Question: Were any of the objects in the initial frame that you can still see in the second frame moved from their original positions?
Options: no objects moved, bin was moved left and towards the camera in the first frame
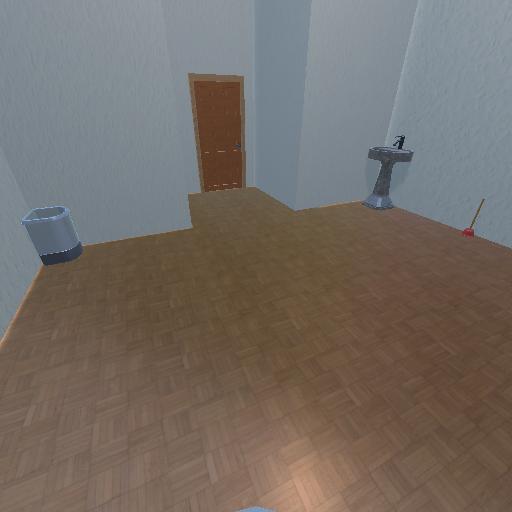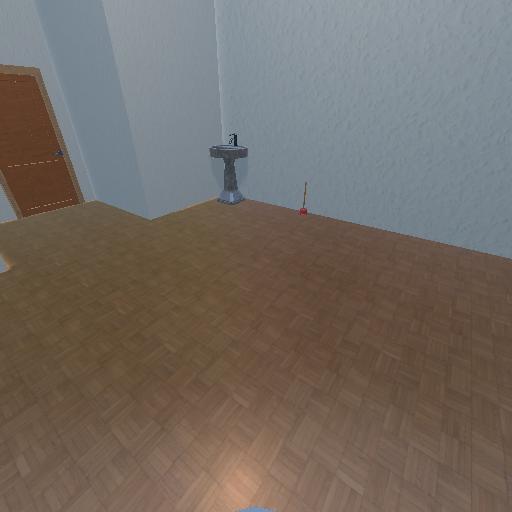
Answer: no objects moved